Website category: book
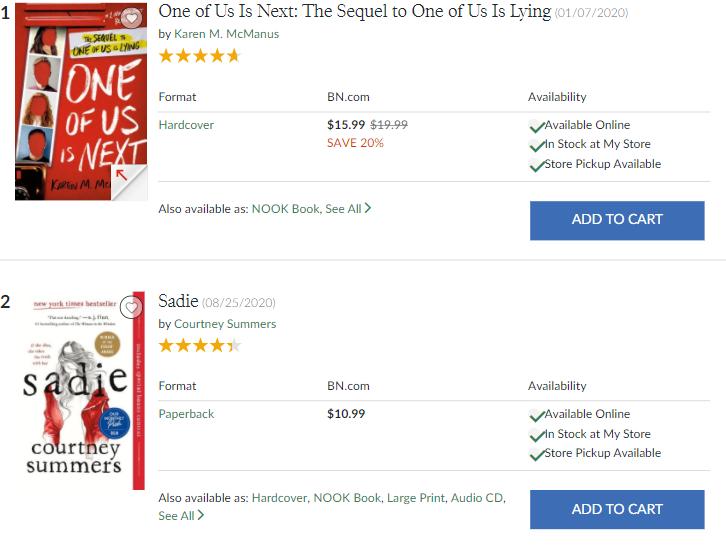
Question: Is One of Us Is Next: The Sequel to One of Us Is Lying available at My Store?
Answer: yes

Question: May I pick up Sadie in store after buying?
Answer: yes

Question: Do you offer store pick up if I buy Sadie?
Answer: yes

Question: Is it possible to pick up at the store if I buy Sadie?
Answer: yes

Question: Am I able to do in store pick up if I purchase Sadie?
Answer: yes

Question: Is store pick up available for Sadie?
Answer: yes

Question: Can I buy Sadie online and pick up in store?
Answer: yes